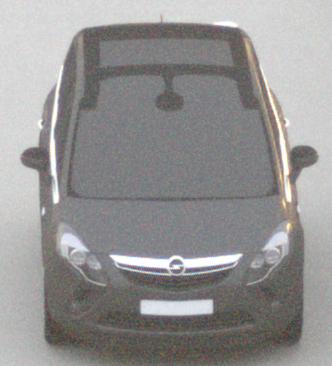
Make: Opel
Model: Zafira Tourer 1.8
Detailed model: Zafira (C) Tourer
Model produced from: 2012/01
Model produced until: 2015/06
Doors: 5
Color: gray
Road condition: dry road
Daytime: sunrise or sunset
Contrast: low contrast